Interaction volume radius: 5 \u00c5
Interaction volume height: 20 \u00c5
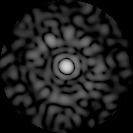
Disorder parameter: 0.8647